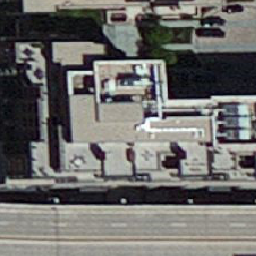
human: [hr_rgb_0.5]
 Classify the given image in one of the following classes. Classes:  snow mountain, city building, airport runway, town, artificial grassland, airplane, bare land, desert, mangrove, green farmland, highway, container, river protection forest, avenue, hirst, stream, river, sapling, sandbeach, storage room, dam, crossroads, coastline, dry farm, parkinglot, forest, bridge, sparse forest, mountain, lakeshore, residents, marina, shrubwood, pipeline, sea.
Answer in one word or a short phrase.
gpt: city building